Question: You can see my database diagram below.

Post.cs
'''
public partial class Post
{
public Post()
{
this.PostImages = new HashSet<PostImage>();
this.PostMappings = new HashSet<PostMapping>();
}
public int ID { get; set; }
public string Title { get; set; }
public string TitleMenu { get; set; }
public string Preview { get; set; }
public string Content { get; set; }
public Nullable<bool> Visible { get; set; }
public Nullable<int> Display { get; set; }
public Nullable<System.DateTime> DateAdded { get; set; }
public Nullable<System.DateTime> DateHide { get; set; }
public Nullable<int> PozitionMenu { get; set; }
public string Username { get; set; }
public virtual ICollection<PostImage> PostImages { get; set; }
public virtual ICollection<PostMapping> PostMappings { get; set; }
}
'''
Category.cs
'''
public partial class Category
{
public Category()
{
this.CourseMappings = new HashSet<CourseMapping>();
this.PostMappings = new HashSet<PostMapping>();
}
public int ID { get; set; }
public string Name { get; set; }
public Nullable<bool> Visible { get; set; }
public string Color { get; set; }
public Nullable<int> Display { get; set; }
public Nullable<bool> IsBlog { get; set; }
public virtual ICollection<CourseMapping> CourseMappings { get; set; }
public virtual ICollection<PostMapping> PostMappings { get; set; }
}
'''
PostMapping.cs
'''
public partial class PostMapping
{
public System.Guid ID { get; set; }
public Nullable<int> PostID { get; set; }
public Nullable<int> CategoryID { get; set; }
public virtual Category Category { get; set; }
public virtual Post Post { get; set; }
}
'''
Controller
'''
public ActionResult Edit(Post post, string[] selectedCategories)
{
if (ModelState.IsValid)
{
db.Entry(post).State = EntityState.Modified;
db.SaveChanges();
return RedirectToAction("Index");
}
return View(post);
}
'''
I want to update my with navigation properties.
Parameter contains a list with ids. (category id).
How can I update table?
---
Edit:
How can I delete an PostMapping object?
I tried in this way:
'''
[HttpPost]
[ValidateAntiForgeryToken]
public ActionResult Edit(Post post, int[] selectedCategories)
{
if (ModelState.IsValid)
{
List<PostMapping> list_already = db.PostMappings.Where(p => p.PostID == post.ID).ToList();
post.PostMappings = list_already;
foreach (PostMapping pm in list_already)
{
int categoryId = pm.CategoryID.Value;
if (selectedCategories != null)
{
if (selectedCategories.Contains(categoryId))
{
selectedCategories = selectedCategories.Where(val => val != categoryId).ToArray();
}
}
else
{
post.PostMappings.Remove(pm);
Category category = db.Categories.Where(c => c.ID == categoryId).SingleOrDefault();
category.PostMappings.Remove(pm);
}
}
foreach (var id in selectedCategories)
{
Category category = db.Categories.Where(c => c.ID == id).SingleOrDefault();
PostMapping postMap = new PostMapping();
postMap.Category = category;
postMap.Post = post;
postMap.ID = Guid.NewGuid();
post.PostMappings.Add(postMap);
category.PostMappings.Add(postMap);
}
db.Entry(post).State = EntityState.Modified;
db.SaveChanges();
return RedirectToAction("Index");
}
return View(post);
}
'''
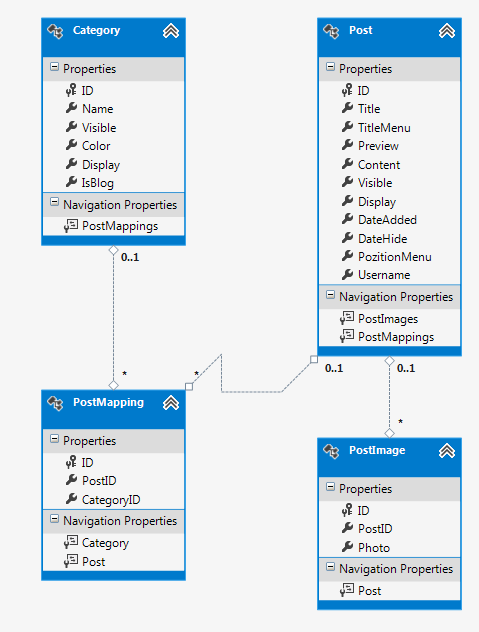
Answer: You create the PostMapping objects:
'''
foreach (string categoryName in selectedCategories)
{
Category category = LoadCategoryForName(categoryName);
PostMapping postMap = new PostMapping();
postMap.Category = category;
postMap.Post = post;
// Add the maps to cat and post
post.PostMaps.Add(postMap);
category.PostMaps.Add(postMap);
}
// update the db.
'''
EF knows about the PostMappimgs only if you create them, and put them in their proper places.